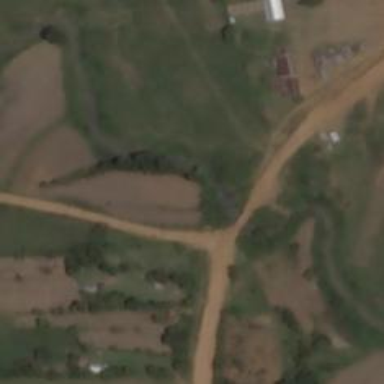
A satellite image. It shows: Unclassified road on bridge.